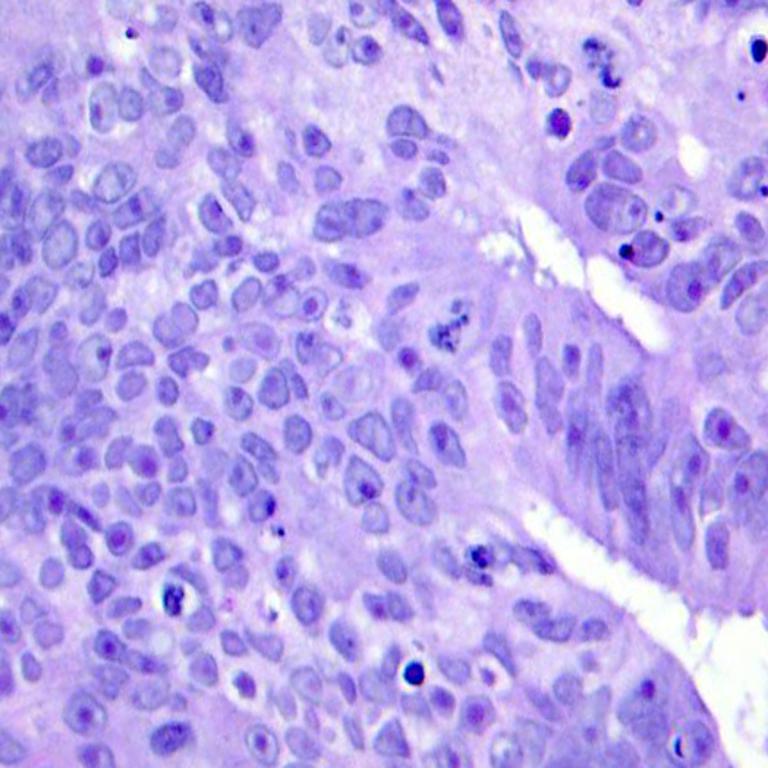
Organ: colon
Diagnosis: adenocarcinomas